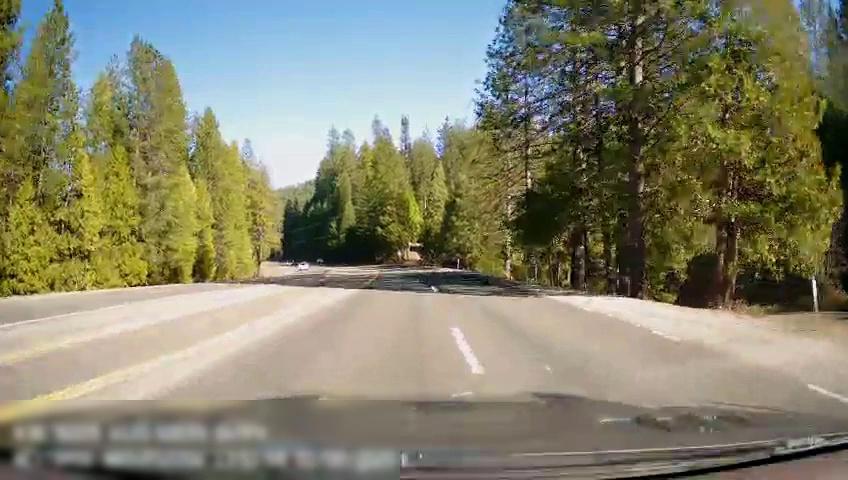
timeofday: Day
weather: Sunny
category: Drivable Space
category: Vehicles | SUV
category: Lanes | Alternate Lane
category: Lanes | Alternate Lane
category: Lanes | Current Lane
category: Lanes | Alternate Lane
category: Lanes | Current Lane
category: Lanes | Alternate Lane
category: Lanes | Opposite Lane